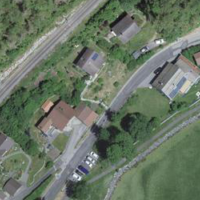
EUNIS habitat code: 55
Species observed at this site:
Prunus padus